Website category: jobs
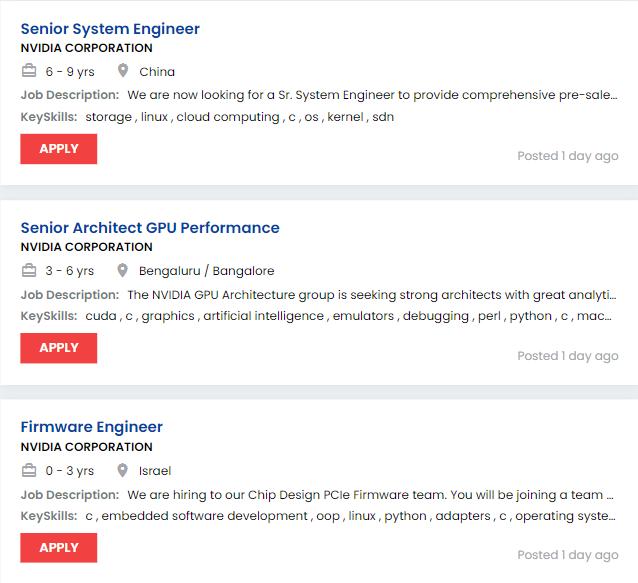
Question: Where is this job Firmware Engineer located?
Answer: Israel

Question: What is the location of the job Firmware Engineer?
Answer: Israel

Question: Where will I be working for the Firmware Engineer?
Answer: Israel

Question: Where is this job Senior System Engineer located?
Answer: China

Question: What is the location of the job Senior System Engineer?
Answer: China

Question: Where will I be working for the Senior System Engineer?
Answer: China

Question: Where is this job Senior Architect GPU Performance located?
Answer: Bengaluru / Bangalore

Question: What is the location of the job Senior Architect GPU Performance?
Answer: Bengaluru / Bangalore

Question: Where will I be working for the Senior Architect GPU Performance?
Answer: Bengaluru / Bangalore

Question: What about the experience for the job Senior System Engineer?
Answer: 6 - 9 yrs

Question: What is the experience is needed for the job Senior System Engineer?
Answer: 6 - 9 yrs

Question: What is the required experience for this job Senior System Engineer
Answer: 6 - 9 yrs

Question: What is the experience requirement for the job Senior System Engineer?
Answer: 6 - 9 yrs

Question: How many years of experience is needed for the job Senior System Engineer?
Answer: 6 - 9 yrs

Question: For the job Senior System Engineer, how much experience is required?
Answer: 6 - 9 yrs

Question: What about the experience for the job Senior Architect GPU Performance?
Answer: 3 - 6 yrs

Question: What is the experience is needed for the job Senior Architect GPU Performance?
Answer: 3 - 6 yrs

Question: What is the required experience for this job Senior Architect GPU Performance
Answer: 3 - 6 yrs

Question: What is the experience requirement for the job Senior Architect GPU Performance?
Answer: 3 - 6 yrs

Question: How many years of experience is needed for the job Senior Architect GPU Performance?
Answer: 3 - 6 yrs

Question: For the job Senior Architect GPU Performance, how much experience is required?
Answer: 3 - 6 yrs

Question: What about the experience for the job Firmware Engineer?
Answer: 0 - 3 yrs

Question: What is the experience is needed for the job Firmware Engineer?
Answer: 0 - 3 yrs

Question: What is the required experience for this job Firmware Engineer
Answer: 0 - 3 yrs

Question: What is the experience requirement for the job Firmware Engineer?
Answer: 0 - 3 yrs

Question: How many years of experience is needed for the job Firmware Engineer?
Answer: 0 - 3 yrs

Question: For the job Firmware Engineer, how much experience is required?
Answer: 0 - 3 yrs

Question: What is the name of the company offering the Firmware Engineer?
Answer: NVIDIA CORPORATION

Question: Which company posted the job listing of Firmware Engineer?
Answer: NVIDIA CORPORATION

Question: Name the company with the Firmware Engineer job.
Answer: NVIDIA CORPORATION

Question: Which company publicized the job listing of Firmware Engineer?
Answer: NVIDIA CORPORATION

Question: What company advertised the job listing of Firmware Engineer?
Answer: NVIDIA CORPORATION

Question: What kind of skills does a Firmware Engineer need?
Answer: c , embedded software development , oop , linux , python , adapters , c , operating system

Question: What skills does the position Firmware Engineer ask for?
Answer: c , embedded software development , oop , linux , python , adapters , c , operating system

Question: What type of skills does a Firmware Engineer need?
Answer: c , embedded software development , oop , linux , python , adapters , c , operating system

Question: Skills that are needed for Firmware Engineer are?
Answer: c , embedded software development , oop , linux , python , adapters , c , operating system

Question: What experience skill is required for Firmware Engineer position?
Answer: c , embedded software development , oop , linux , python , adapters , c , operating system

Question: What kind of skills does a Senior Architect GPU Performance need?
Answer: cuda , c , graphics , artificial intelligence , emulators , debugging , perl , python , c , machine learning , opengl , interconnect , system architecture , infrastructure , high performance computing , directx

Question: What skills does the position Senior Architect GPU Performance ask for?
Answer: cuda , c , graphics , artificial intelligence , emulators , debugging , perl , python , c , machine learning , opengl , interconnect , system architecture , infrastructure , high performance computing , directx

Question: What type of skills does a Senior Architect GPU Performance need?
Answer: cuda , c , graphics , artificial intelligence , emulators , debugging , perl , python , c , machine learning , opengl , interconnect , system architecture , infrastructure , high performance computing , directx

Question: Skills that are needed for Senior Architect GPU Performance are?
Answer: cuda , c , graphics , artificial intelligence , emulators , debugging , perl , python , c , machine learning , opengl , interconnect , system architecture , infrastructure , high performance computing , directx

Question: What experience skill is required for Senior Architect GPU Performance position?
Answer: cuda , c , graphics , artificial intelligence , emulators , debugging , perl , python , c , machine learning , opengl , interconnect , system architecture , infrastructure , high performance computing , directx

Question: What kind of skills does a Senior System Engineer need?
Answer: storage , linux , cloud computing , c , os , kernel , sdn

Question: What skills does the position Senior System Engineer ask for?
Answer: storage , linux , cloud computing , c , os , kernel , sdn

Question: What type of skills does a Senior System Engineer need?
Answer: storage , linux , cloud computing , c , os , kernel , sdn

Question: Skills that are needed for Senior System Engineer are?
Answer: storage , linux , cloud computing , c , os , kernel , sdn

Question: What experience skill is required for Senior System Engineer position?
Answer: storage , linux , cloud computing , c , os , kernel , sdn